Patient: sex M, age 60
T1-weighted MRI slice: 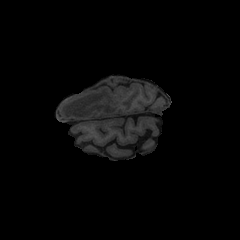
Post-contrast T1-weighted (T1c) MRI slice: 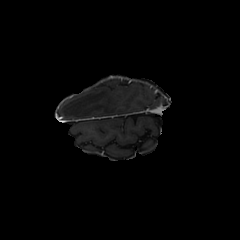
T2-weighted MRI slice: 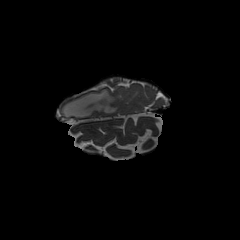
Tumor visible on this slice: yes
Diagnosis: Glioblastoma, IDH-wildtype
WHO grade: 4